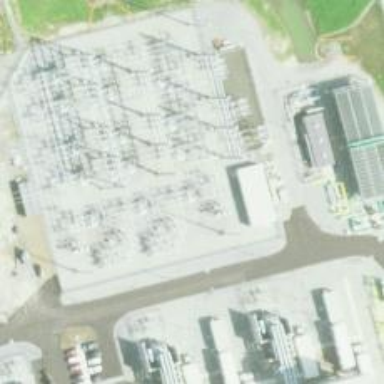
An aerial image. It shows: Switch used for power control.